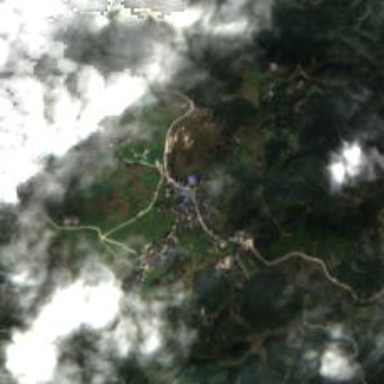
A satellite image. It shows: Ethnic township within town.